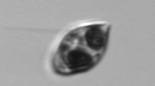
Label: Amphidinium